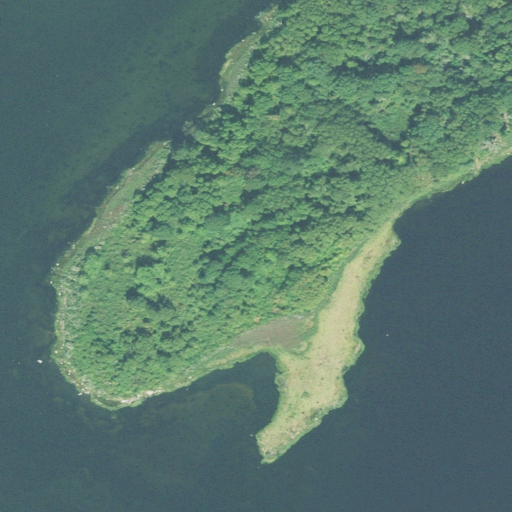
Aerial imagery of island in Connecticut named Barn Island containing open water, herbaceous wetlands, deciduous forest, woody wetlands, and grassland